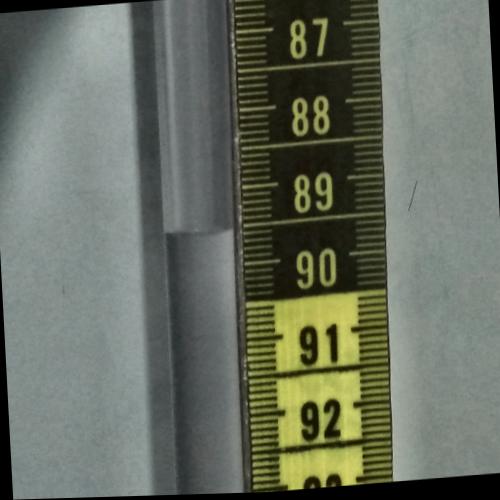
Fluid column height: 89.5 cm